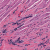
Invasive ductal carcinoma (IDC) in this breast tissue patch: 1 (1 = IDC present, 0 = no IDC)